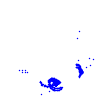
Particle: electron